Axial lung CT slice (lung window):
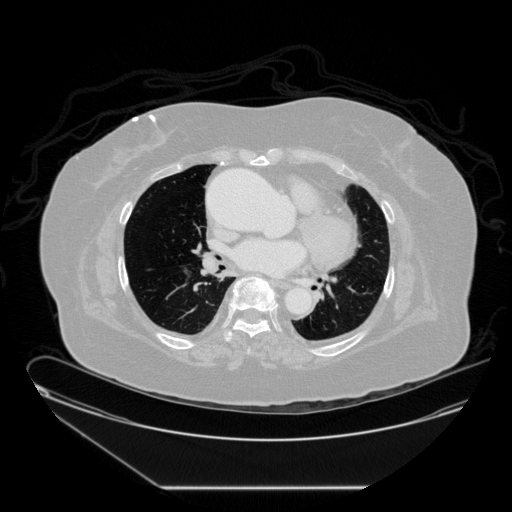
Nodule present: no